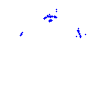
Particle: kaon